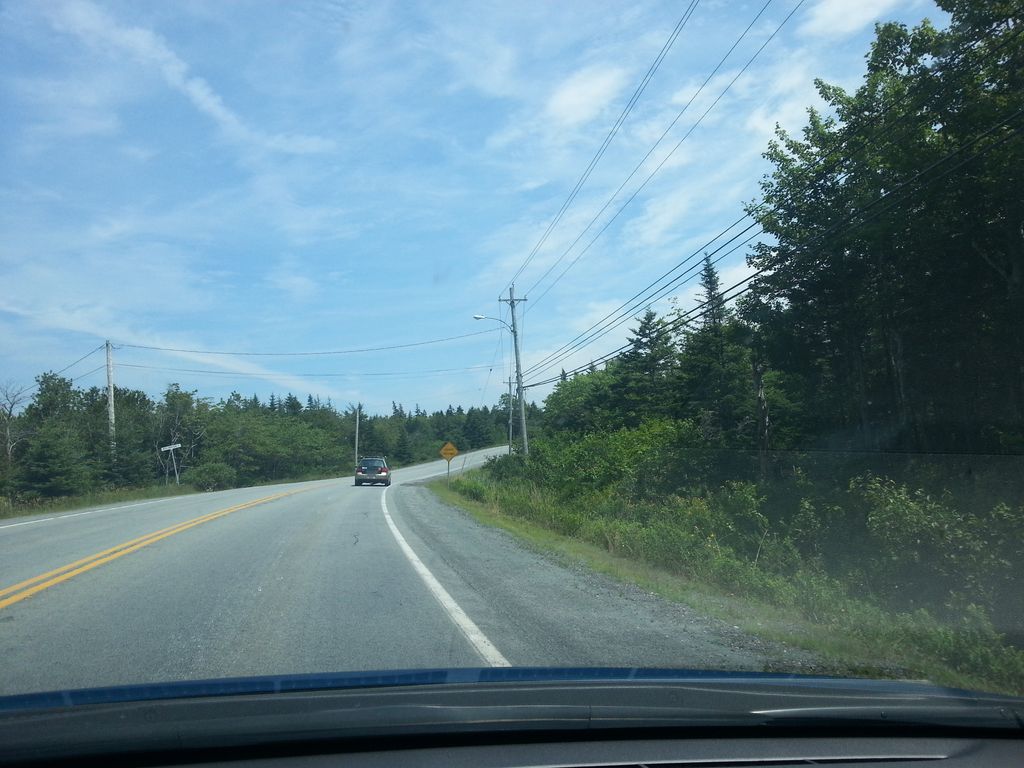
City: halifax